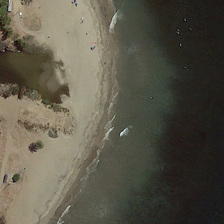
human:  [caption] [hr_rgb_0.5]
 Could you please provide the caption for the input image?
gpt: a beach with several green trees is near an ocean .

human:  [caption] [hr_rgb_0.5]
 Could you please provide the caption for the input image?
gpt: a beach with several green trees is near an ocean .

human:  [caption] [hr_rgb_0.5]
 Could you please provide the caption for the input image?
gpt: a beach with several green trees is near an ocean .

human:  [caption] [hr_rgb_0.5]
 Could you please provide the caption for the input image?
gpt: a beach with several green trees is near an ocean .

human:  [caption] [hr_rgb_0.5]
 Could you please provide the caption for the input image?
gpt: a beach with several green trees is near an ocean .